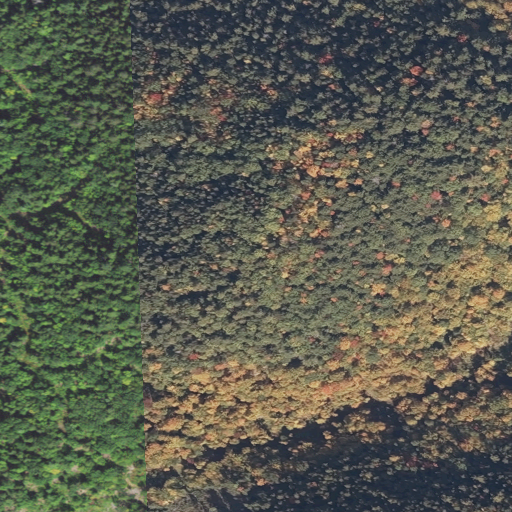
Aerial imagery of mountain in Maine named Twin Mountain containing evergreen forest, mixed forest, and deciduous forest